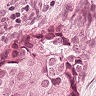
Metastatic tissue present: yes